Question: I would like to do something of the sort (using matplotlib):

(from <URL>
I saw some info about hatch(ing)? But I really can't make heads or tails on how to use this.
Also I find myself wondering how can I change parameters like the possible attributes of a boxprop dict -- used in plt.boxplot(..., boxprops=boxpropsdict). Is it possible to just have a list of all the possible attributes for this?
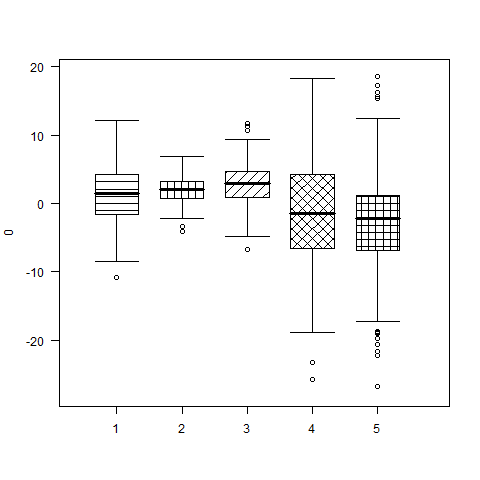
Answer: The important aspect is to set 'patch_artist=True' when calling 'boxplot'.
'''
import numpy as np
import matplotlib.pyplot as plt
# fake up some data
spread= np.random.rand(50) * 100
center = np.ones(25) * 50
flier_high = np.random.rand(10) * 100 + 100
flier_low = np.random.rand(10) * -100
data = np.concatenate((spread, center, flier_high, flier_low), 0)
# basic plot
bp = plt.boxplot(data, patch_artist=True)
for box in bp['boxes']:
# change outline color
box.set(color='red', linewidth=2)
# change fill color
box.set(facecolor = 'green' )
# change hatch
box.set(hatch = '/')
plt.show()
'''
The basic plot example is taken from the <URL>. However, none of those examples set 'patch_artist=True'. If that statement is omitted, you will get this error:
> AttributeError: 'Line2D' object has no attribute 'set_facecolor'
The <URL> points to the option of the 'patch_artist'.
For more ideas about hatches, refer to the <URL>. The example above produces this figure: